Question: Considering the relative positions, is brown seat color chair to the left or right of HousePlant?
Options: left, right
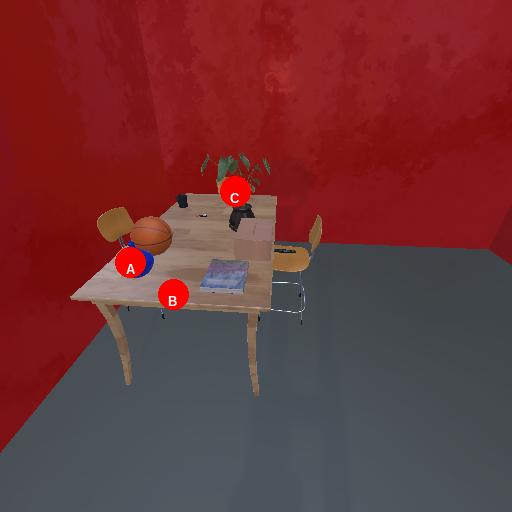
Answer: left